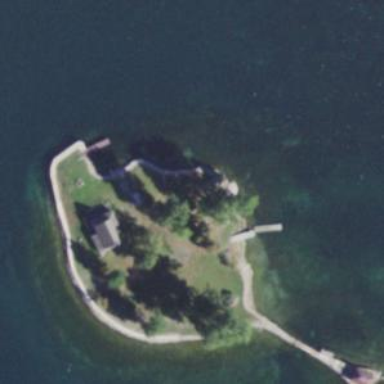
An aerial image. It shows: Islet.